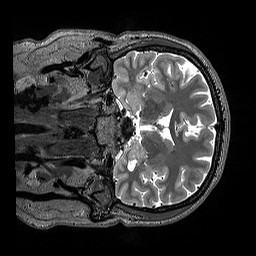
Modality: T2w
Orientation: coronal
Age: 42
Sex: male
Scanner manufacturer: siemens
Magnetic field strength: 3 T
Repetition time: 3.2 s
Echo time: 0.564 s